Question: I want to check if the content of a table cell starts with + or - and therefore make the text color green or red. How can I do that in code-behind?
Result should look like this:

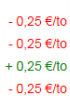
Answer: A very generic example for a single TextBox, with belonging Code-Behind (Not using MVVM):
XAML:
'''
<TextBox x:Name="MyTextBox" Text="+0.25$" />
'''
Code-Behind:
'''
if (MyTextBox.Text.StartsWith("-"))
MyTextBox.Foreground = Brushes.Red;
else
MyTextBox.Foreground = Brushes.Green;
'''